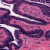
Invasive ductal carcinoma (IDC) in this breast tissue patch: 0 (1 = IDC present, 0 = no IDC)